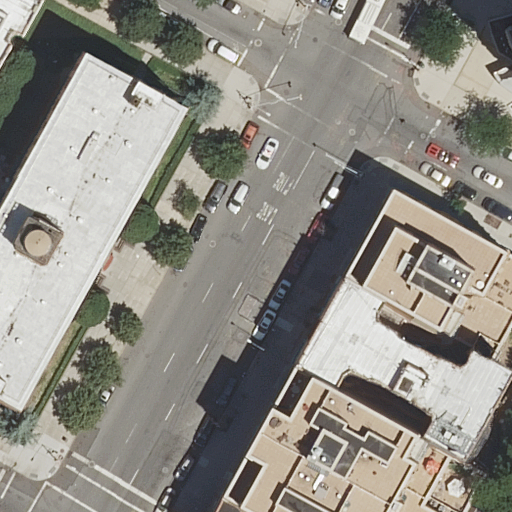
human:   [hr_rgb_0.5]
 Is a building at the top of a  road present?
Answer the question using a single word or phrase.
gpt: yes

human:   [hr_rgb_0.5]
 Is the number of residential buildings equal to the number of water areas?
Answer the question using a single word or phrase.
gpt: no

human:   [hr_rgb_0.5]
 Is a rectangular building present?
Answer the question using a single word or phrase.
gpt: yes

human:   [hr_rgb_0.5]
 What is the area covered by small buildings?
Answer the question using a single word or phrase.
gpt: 37m2

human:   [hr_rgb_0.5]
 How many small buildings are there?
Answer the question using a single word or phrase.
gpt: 2

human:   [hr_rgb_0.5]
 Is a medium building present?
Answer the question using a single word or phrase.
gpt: no

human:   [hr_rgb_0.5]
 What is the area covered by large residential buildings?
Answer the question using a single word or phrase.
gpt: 5316m2

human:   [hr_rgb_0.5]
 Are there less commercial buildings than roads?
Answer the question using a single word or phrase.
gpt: yes

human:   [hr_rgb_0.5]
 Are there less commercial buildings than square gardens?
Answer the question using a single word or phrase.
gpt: no

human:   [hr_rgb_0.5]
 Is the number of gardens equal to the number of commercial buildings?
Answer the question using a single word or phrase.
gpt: no

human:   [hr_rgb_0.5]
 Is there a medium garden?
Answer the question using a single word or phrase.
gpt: no

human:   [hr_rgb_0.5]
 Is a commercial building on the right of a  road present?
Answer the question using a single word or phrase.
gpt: no

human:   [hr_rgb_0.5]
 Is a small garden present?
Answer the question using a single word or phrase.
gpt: no

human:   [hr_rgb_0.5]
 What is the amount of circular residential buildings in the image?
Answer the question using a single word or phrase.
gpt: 0

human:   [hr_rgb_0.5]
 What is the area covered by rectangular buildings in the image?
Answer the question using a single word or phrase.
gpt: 1315m2

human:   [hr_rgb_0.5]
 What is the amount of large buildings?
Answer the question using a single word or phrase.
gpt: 5

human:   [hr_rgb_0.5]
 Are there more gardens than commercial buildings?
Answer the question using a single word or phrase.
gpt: yes

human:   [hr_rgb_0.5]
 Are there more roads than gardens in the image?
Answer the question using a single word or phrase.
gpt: yes

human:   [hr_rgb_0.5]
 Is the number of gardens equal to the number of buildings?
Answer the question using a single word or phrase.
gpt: no

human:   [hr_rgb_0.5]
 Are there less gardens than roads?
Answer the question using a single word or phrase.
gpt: yes

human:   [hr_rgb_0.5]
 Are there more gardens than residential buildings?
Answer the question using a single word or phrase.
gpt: no

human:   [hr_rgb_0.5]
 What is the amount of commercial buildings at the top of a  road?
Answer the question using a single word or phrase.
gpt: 0

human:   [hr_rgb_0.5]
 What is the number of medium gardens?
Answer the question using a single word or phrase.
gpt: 0

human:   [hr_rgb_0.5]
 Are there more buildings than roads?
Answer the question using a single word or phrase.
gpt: yes

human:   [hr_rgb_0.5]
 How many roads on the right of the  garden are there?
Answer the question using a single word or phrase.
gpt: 0

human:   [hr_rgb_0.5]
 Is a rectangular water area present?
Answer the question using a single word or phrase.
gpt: no

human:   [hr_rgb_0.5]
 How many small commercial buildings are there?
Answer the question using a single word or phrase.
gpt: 0

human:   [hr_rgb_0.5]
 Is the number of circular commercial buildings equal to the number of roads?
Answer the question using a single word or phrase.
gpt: no

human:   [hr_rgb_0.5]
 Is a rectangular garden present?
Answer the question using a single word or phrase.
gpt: no

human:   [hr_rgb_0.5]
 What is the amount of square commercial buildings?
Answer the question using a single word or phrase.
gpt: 0

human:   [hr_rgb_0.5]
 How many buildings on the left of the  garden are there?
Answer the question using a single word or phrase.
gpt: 6

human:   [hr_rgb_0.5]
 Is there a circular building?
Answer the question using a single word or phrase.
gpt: no

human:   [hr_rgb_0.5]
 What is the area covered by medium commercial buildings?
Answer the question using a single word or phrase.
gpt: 0m2

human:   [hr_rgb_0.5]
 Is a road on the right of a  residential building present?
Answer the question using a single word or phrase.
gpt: yes

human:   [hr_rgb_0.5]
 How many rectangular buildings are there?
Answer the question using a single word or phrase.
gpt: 3

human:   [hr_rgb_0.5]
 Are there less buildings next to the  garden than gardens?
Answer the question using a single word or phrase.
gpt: no